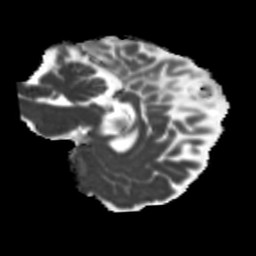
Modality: MD
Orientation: sagittal
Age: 39
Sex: female
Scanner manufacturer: siemens
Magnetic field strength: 3 T
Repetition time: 5.25 s
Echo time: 0.08 s